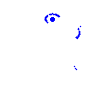
Particle: pion